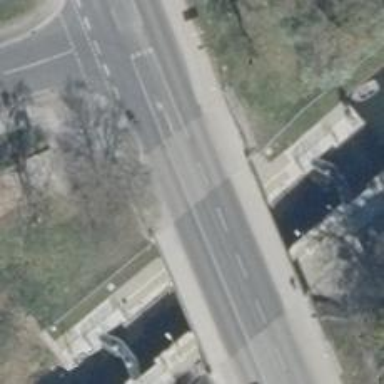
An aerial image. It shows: Secondary road with asphalt surface crossing bridge. There are sidewalks on both sides.